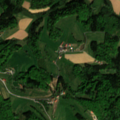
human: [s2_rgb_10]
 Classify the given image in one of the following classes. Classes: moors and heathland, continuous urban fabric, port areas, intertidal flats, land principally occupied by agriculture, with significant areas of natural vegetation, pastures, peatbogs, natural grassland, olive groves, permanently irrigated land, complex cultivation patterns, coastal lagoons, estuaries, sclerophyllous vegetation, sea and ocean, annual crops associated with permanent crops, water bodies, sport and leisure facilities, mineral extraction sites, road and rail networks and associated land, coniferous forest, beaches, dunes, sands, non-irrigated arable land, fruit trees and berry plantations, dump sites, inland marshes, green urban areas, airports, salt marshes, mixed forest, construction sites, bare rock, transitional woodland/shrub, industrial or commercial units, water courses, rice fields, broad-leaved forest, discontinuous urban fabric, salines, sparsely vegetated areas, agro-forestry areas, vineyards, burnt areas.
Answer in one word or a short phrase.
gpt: non-irrigated arable land, complex cultivation patterns, broad-leaved forest, mixed forest